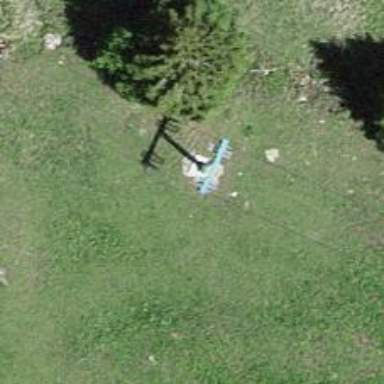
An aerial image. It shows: Pylon used for aerialway.